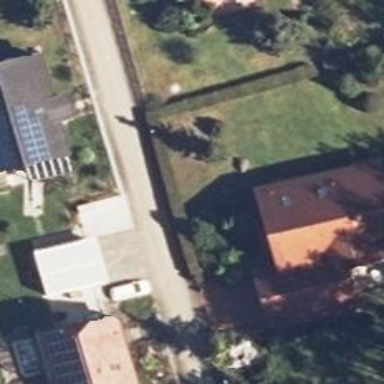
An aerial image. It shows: Simple house.